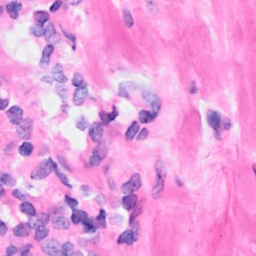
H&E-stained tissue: Breast